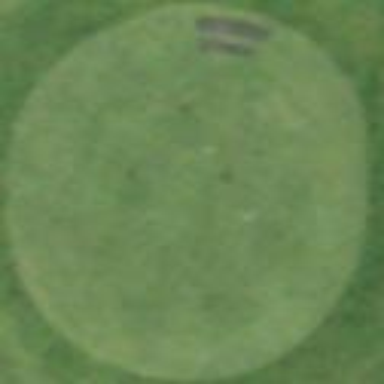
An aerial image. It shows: Green golf area with grass land use.